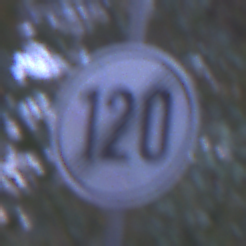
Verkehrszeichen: EndeGeschwindigkeit120
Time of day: Night
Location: Outdoor (Suburban)
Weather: PartlyCloudy
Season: NotSpecified
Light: Artificial